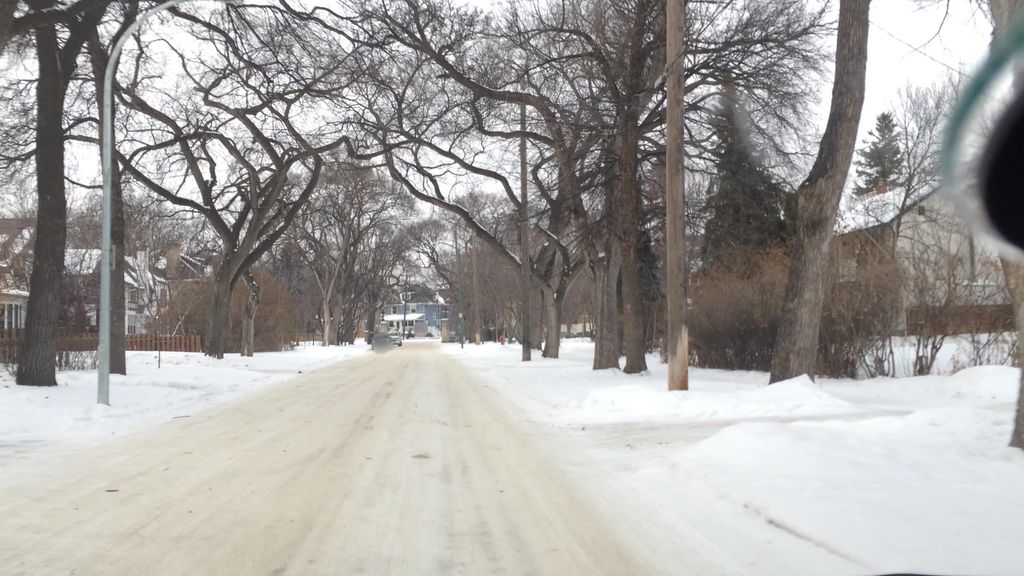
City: winnipeg